Aerial crown-view tile of a tropical tree (Barro Colorado Island, Panama), acquired 20241112:
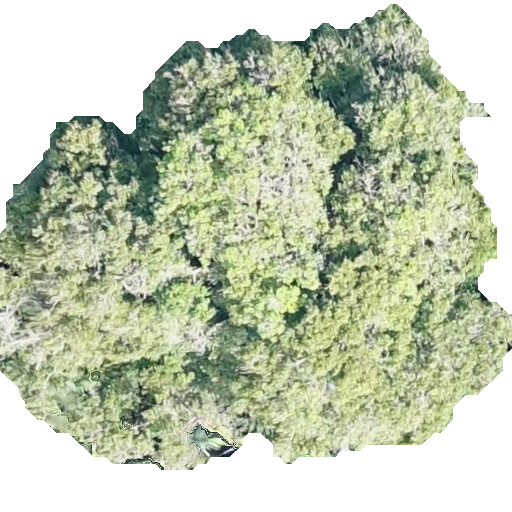
Species: Prioria copaifera
GBIF accepted scientific name: Prioria copaifera
Crown area: 277.916 m²